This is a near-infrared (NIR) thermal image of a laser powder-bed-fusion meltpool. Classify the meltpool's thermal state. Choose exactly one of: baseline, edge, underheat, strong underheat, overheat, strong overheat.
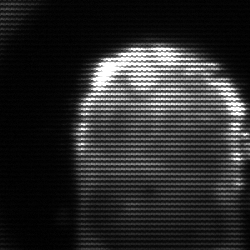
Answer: baseline